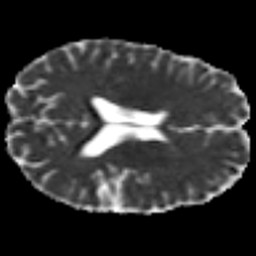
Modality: MD
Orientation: axial
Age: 25
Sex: male
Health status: healthy
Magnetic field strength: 3 T
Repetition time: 8.4 s
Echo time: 0.0926 s